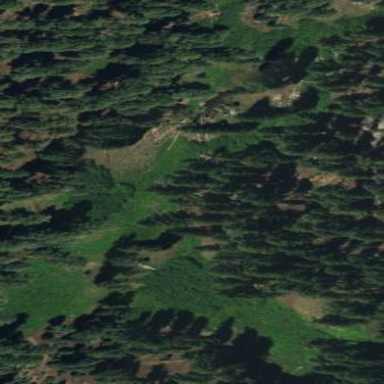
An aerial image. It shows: Wet meadow with wooded vegetation.